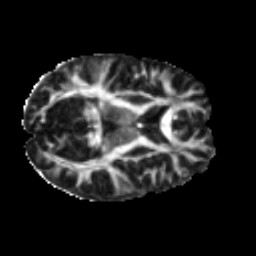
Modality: FA
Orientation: axial
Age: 37
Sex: female
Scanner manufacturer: ge
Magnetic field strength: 3 T
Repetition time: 7.8 s
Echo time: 0.0607 s